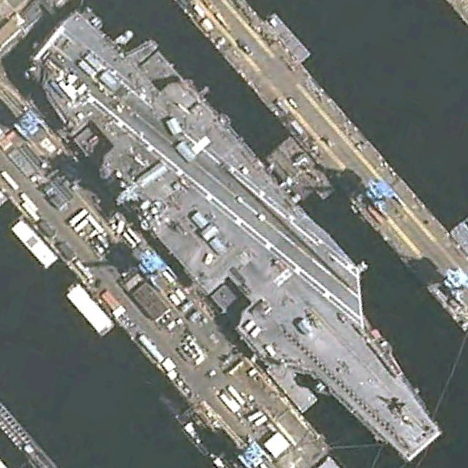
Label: aircraft_carrier